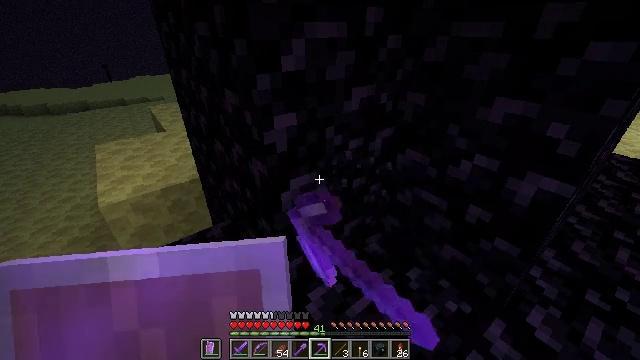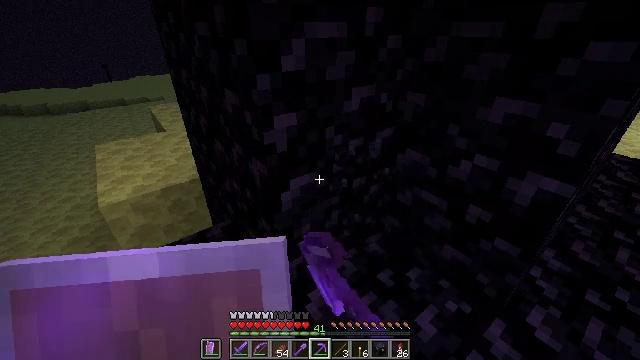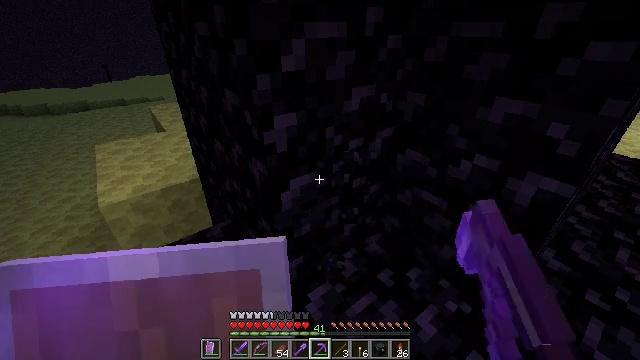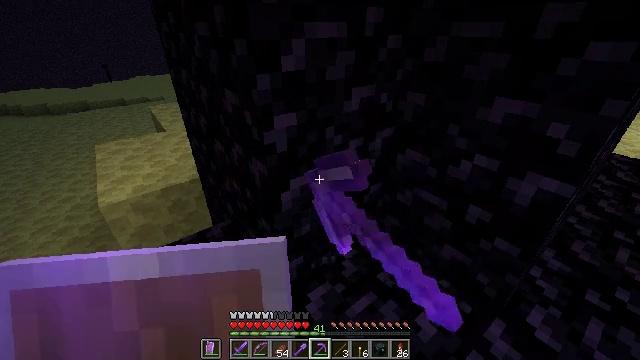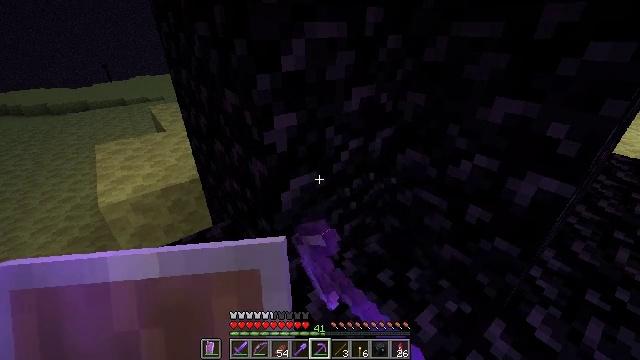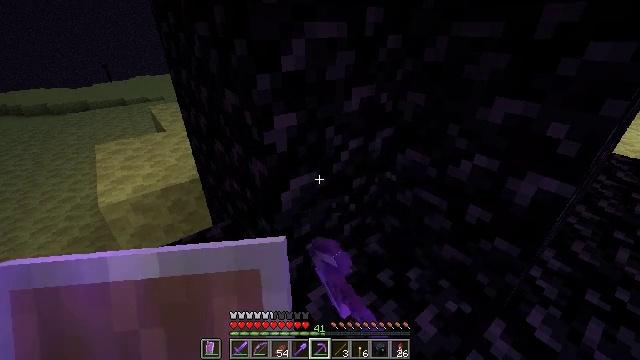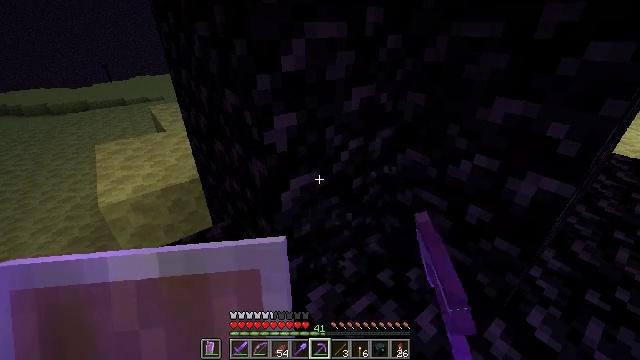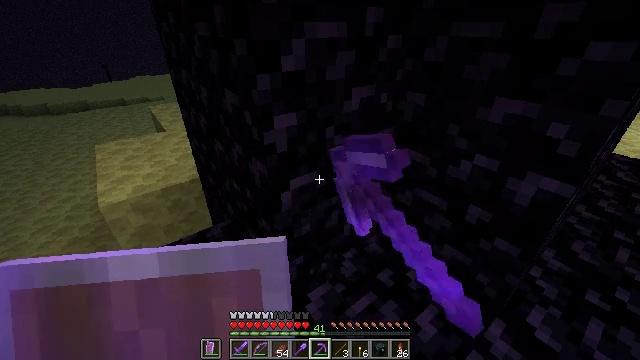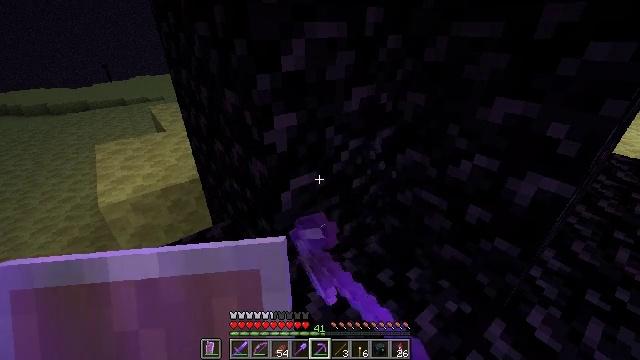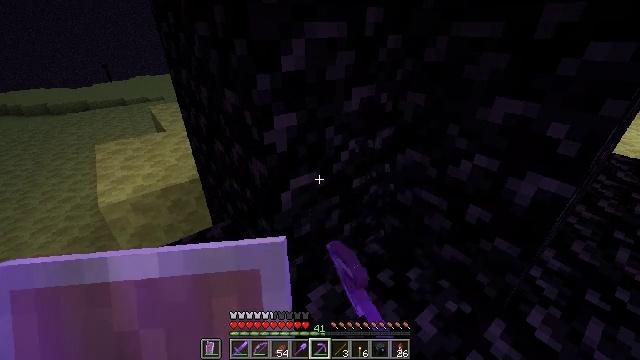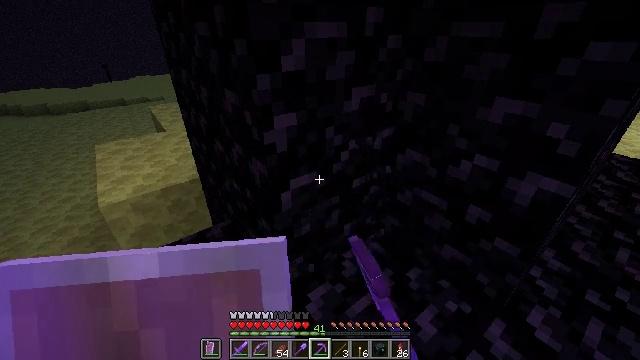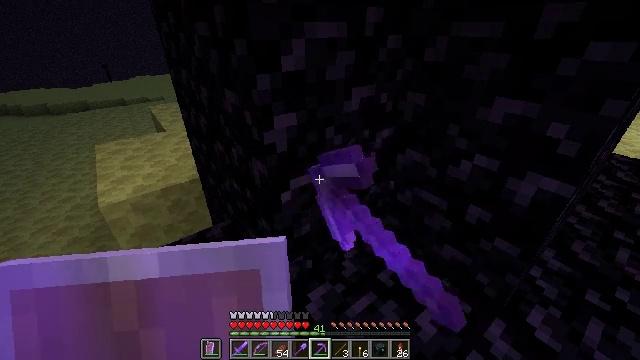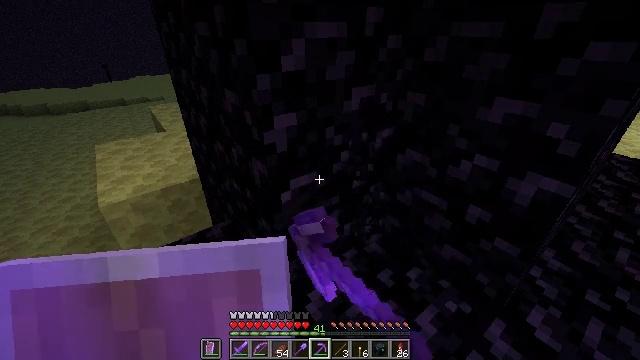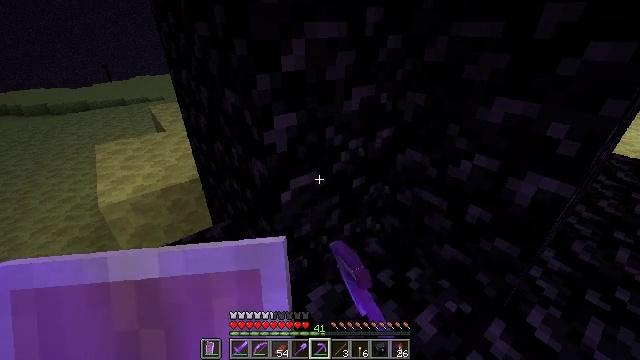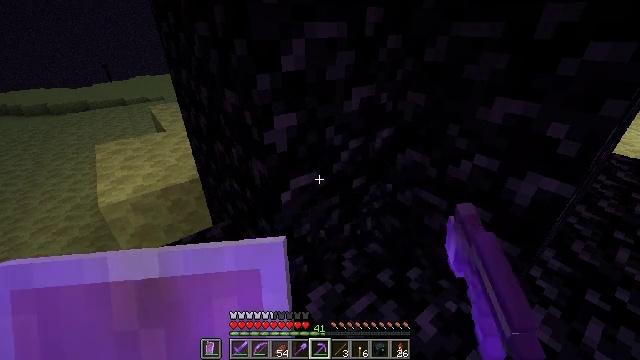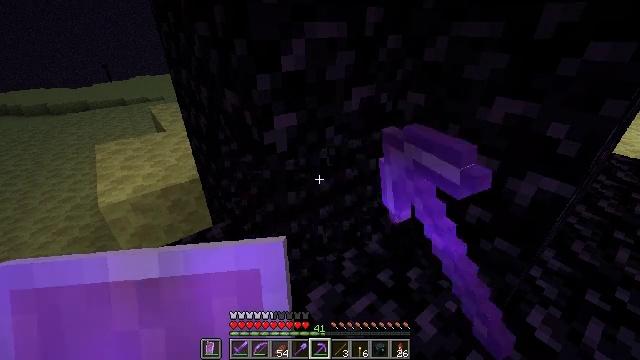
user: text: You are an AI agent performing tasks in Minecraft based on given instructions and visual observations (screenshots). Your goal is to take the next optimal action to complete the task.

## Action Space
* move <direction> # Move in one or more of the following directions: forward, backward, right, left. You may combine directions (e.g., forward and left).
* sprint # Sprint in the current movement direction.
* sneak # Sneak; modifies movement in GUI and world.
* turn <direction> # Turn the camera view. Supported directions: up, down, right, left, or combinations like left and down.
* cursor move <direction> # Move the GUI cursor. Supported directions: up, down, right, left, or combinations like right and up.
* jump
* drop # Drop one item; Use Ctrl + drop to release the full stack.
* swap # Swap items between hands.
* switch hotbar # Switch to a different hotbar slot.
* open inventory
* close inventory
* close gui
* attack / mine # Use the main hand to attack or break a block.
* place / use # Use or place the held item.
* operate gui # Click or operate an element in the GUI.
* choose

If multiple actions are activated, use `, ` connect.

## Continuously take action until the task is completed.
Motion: motion action
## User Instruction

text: Gather obsidian from a lava source.
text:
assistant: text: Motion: attack / mine
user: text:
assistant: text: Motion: attack / mine
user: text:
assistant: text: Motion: attack / mine
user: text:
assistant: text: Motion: attack / mine
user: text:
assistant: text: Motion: attack / mine
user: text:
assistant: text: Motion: attack / mine
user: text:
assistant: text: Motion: attack / mine
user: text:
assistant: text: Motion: attack / mine
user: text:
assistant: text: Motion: attack / mine
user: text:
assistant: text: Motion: attack / mine
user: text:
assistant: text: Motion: attack / mine
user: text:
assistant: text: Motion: attack / mine
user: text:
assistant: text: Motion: attack / mine
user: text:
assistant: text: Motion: attack / mine
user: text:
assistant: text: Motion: attack / mine
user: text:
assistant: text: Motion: attack / mine
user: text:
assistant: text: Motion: attack / mine
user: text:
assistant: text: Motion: attack / mine
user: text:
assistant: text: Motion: attack / mine
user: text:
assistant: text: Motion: attack / mine
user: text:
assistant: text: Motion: attack / mine
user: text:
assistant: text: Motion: attack / mine
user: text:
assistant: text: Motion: attack / mine
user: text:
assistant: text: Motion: attack / mine
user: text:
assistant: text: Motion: turn right, attack / mine
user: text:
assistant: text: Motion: move left, turn right, attack / mine
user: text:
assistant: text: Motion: move left, turn right, attack / mine
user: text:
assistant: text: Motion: move left, turn right, attack / mine
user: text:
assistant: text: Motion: move left, attack / mine
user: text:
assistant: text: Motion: move left, turn right, attack / mine